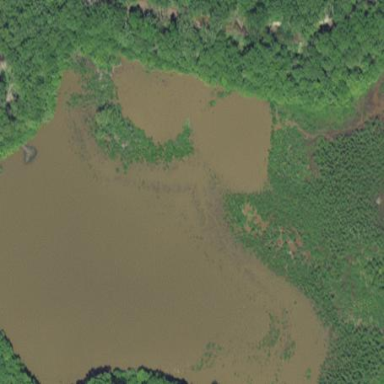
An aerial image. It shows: Pond with natural water.